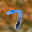
Label: 7